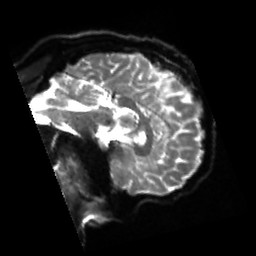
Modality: sbref
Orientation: sagittal
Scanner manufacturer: siemens
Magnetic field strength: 3 T
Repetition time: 4 s
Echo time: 0.0594 s